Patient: sex M, age 48
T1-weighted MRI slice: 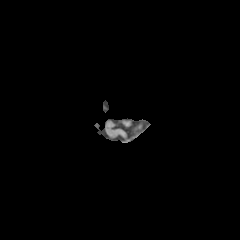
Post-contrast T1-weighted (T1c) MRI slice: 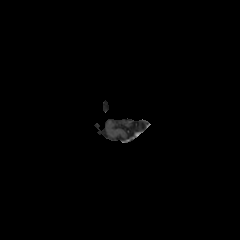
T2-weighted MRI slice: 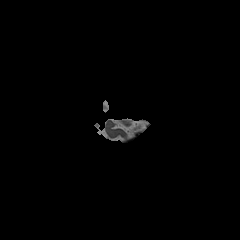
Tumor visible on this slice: no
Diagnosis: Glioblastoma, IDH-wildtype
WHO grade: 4